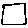
Label: square